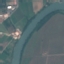
Land use / land cover: River